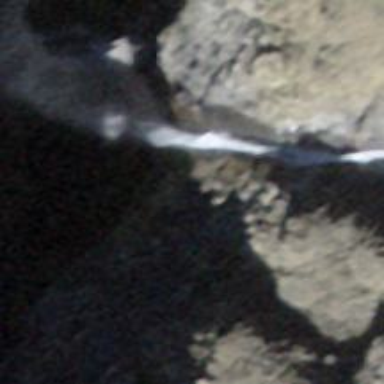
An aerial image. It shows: Beautiful waterfall in nature.